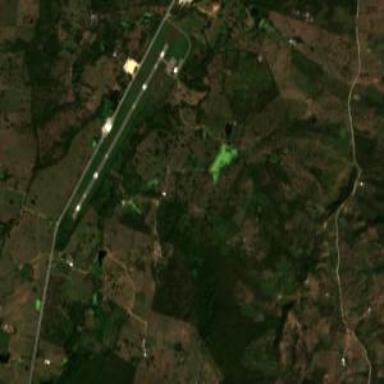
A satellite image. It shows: Military airfield located within larger aerodrome area.